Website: macys
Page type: billing-address
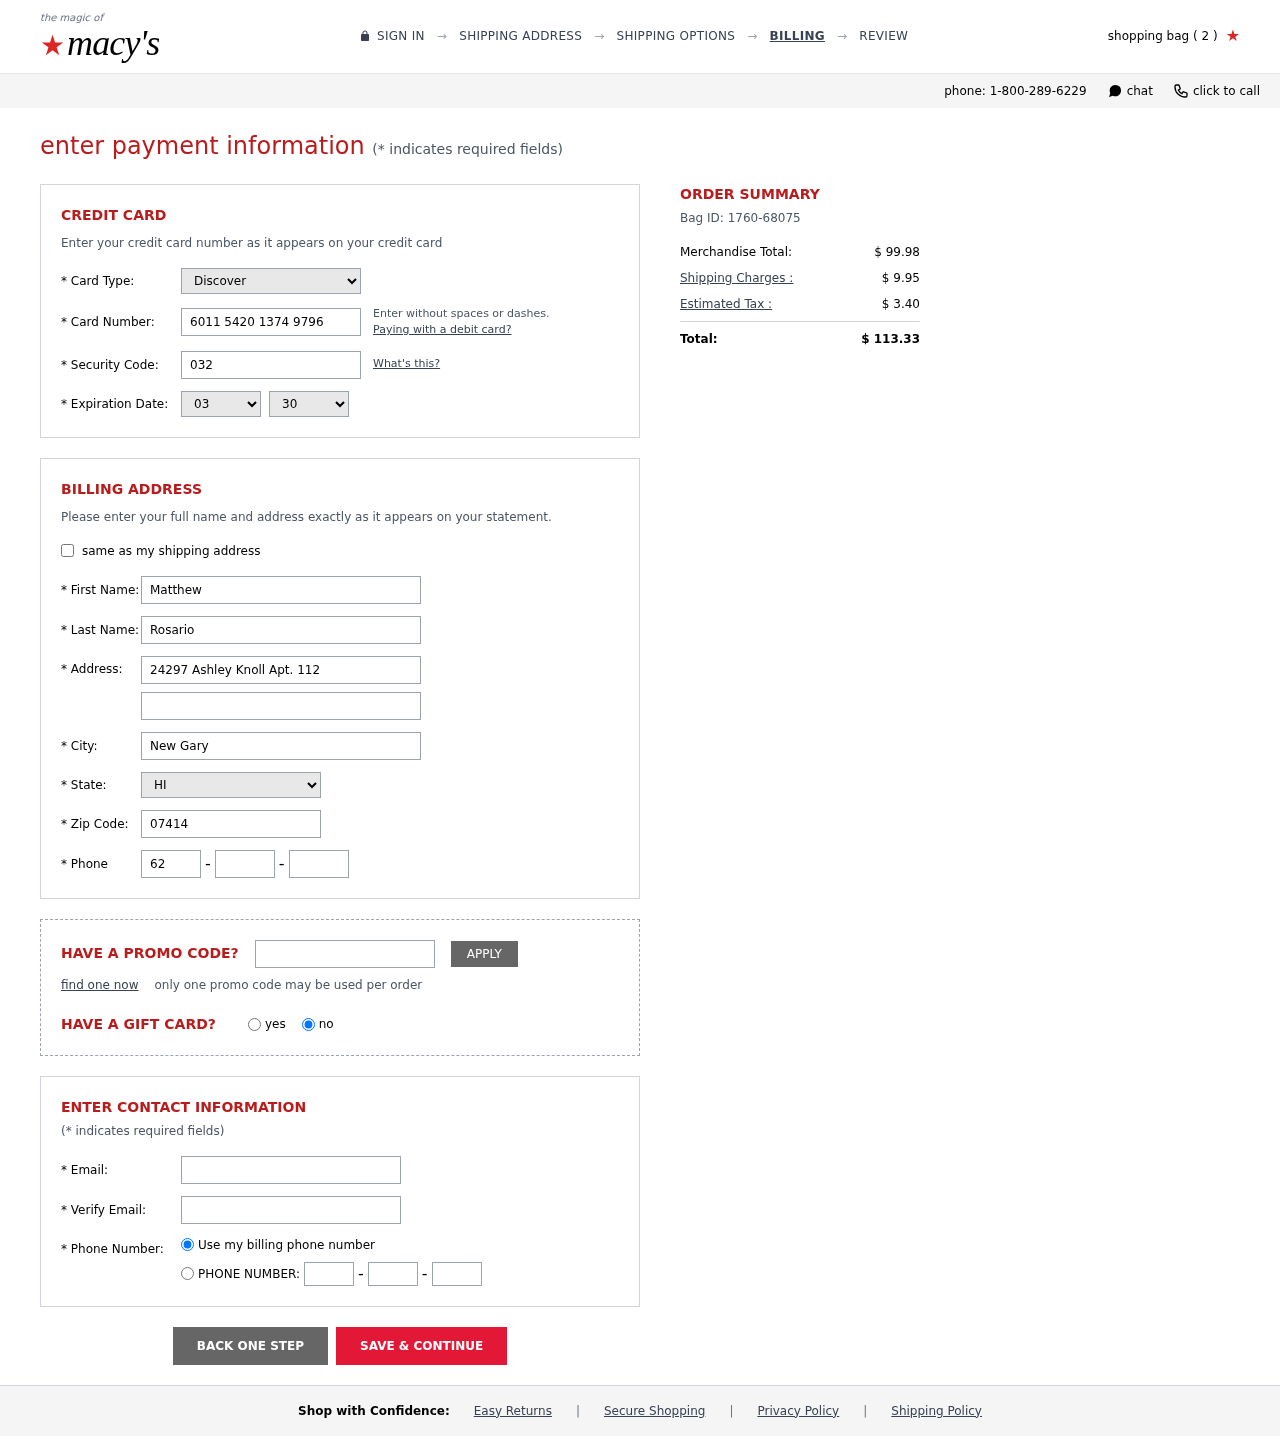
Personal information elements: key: PII_CARD_CVV
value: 032
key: PII_CARD_EXPIRY_MONTH
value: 03
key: PII_CARD_EXPIRY_YEAR
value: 30
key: PII_CARD_NUMBER
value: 6011 5420 1374 9796
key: PII_CARD_TYPE
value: Discover
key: PII_CITY
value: New Gary
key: PII_EMAIL
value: matthewrosario@yahoo.com
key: PII_FIRSTNAME
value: Matthew
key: PII_LASTNAME
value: Rosario
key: PII_PHONE_AREA
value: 623
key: PII_PHONE_PREFIX
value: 915
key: PII_PHONE_SUFFIX
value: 6178
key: PII_POSTCODE
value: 07414
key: PII_STATE_ABBR
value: HI
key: PII_STREET
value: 24297 Ashley Knoll Apt. 112
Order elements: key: ORDER_NUM_ITEMS
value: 2
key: ORDER_ID
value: Bag ID: 1760-68075
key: ORDER_SUBTOTAL
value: $ 99.98
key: ORDER_SHIPPING_COST
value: $ 9.95
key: ORDER_TAX
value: $ 3.40
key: ORDER_TOTAL
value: $ 113.33